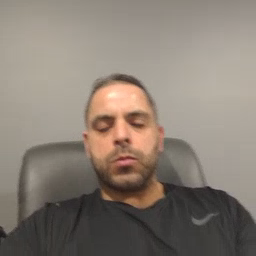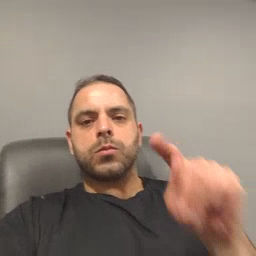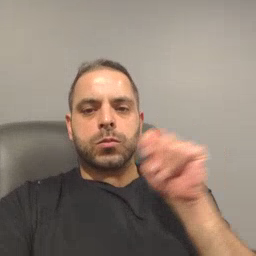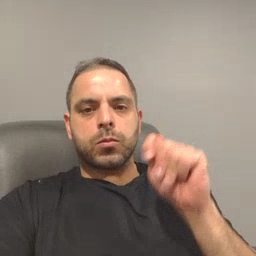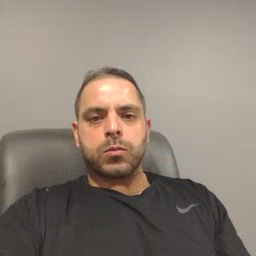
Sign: potty